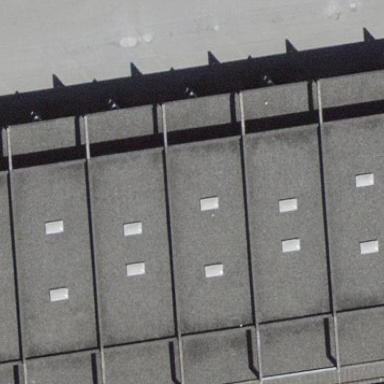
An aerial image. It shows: View of roof of building.